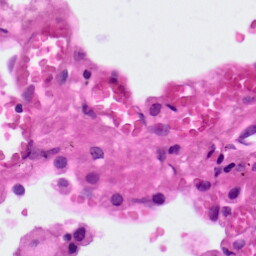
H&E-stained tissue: Lung